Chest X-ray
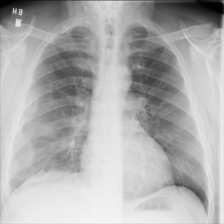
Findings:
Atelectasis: negative
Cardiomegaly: negative
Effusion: negative
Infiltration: negative
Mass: negative
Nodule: negative
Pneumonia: negative
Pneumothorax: negative
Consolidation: negative
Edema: negative
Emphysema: negative
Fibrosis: negative
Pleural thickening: negative
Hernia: negative